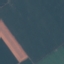
Land use / land cover class: AnnualCrop